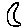
Label: moon